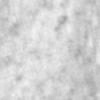
Label: no_change